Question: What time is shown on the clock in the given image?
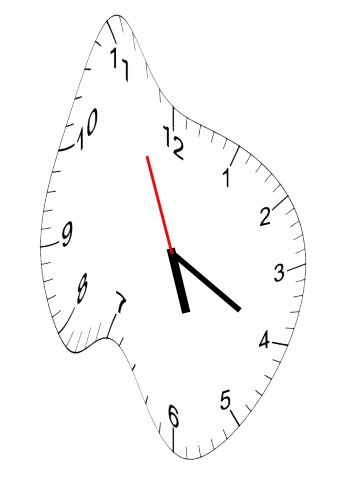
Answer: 05:19:56